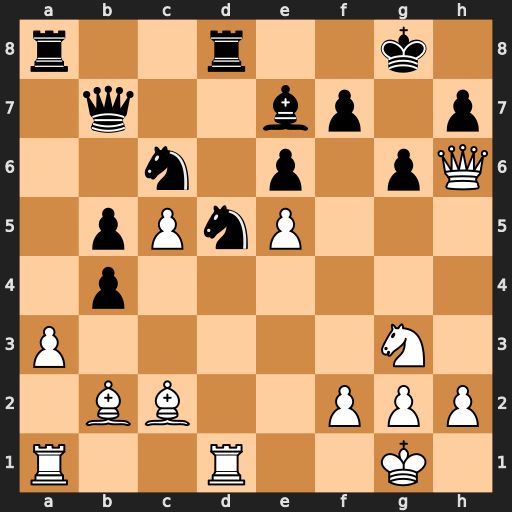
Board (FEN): r2r2k1/1q2bp1p/2n1p1pQ/1pPnP3/1p6/P5N1/1BB2PPP/R2R2K1
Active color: w
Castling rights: -
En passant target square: -
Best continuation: Rxd5 Bf8 Rxd8